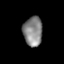
Tissue: lung
Cell type: Fibroblasts
Senescence score: 0.5803
Nuclear area (px): 554
Mean DAPI intensity: 132.226